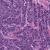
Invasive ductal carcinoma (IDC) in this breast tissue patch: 1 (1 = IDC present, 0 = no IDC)